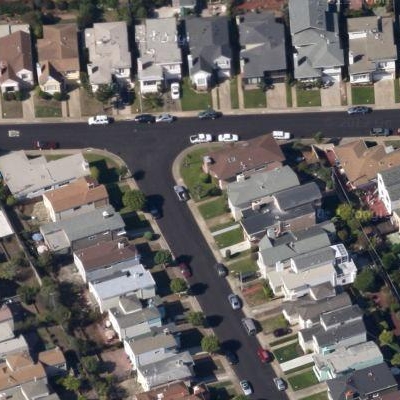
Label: Resident